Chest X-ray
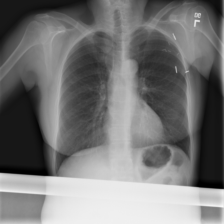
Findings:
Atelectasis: negative
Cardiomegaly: negative
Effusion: negative
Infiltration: negative
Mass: negative
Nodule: negative
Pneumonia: negative
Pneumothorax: negative
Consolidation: negative
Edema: negative
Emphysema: negative
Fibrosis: negative
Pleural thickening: negative
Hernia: negative